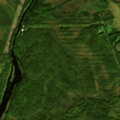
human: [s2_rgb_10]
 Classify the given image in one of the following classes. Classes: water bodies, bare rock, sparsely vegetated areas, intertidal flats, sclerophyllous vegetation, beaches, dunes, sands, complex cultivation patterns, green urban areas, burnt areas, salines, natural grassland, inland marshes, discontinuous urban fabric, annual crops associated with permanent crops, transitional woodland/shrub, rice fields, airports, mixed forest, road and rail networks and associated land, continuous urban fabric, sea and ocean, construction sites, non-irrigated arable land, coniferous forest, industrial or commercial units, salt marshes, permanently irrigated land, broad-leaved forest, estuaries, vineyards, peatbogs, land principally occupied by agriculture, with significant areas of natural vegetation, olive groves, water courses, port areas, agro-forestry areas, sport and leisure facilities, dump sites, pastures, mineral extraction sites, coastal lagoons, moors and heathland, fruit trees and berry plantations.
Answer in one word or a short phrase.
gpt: coniferous forest, transitional woodland/shrub, peatbogs